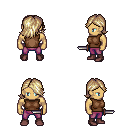
a pixel art fantasy rpg character, male body template, human, tanned skin, brown sleeveless shirt, magenta pants, white blonde swoop hairstyle, maroon shoes, dagger, four views (front, back, left, right), 2x2 character sprite sheet, small pixel art, hard edges, no anti-aliasing